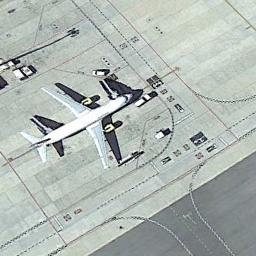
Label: airplane